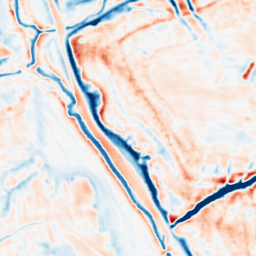
Category: multiscale
Decomposition family: dog
Decomposition parameters: sigma_low: 1
sigma_high: 5
Upsampling method: sinc_blackman
Upsampling parameters: scale: 4
kernel_size: 8
Upsampling scale: 4